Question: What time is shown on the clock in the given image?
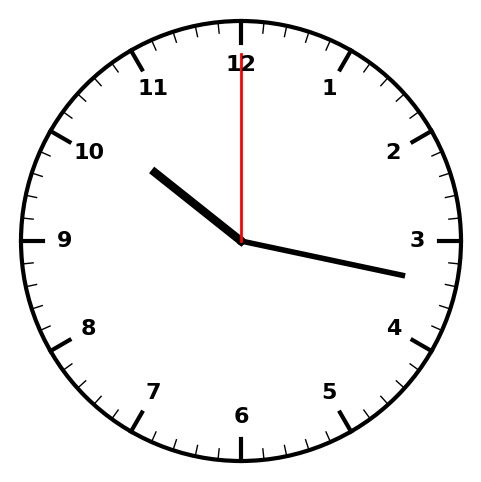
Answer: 10:17:00